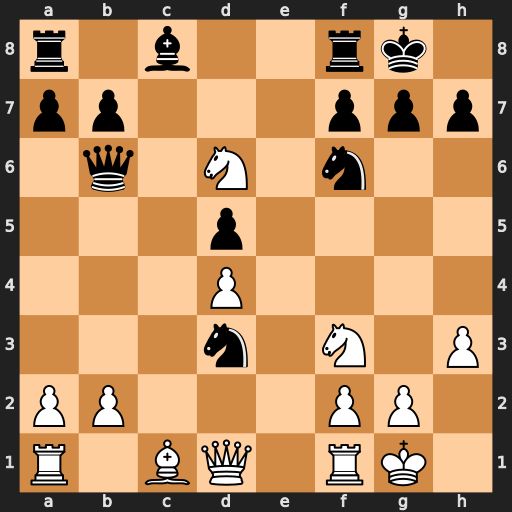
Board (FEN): r1b2rk1/pp3ppp/1q1N1n2/3p4/3P4/3n1N1P/PP3PP1/R1BQ1RK1
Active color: w
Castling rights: -
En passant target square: -
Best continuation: Nxc8 Rfxc8 Qxd3